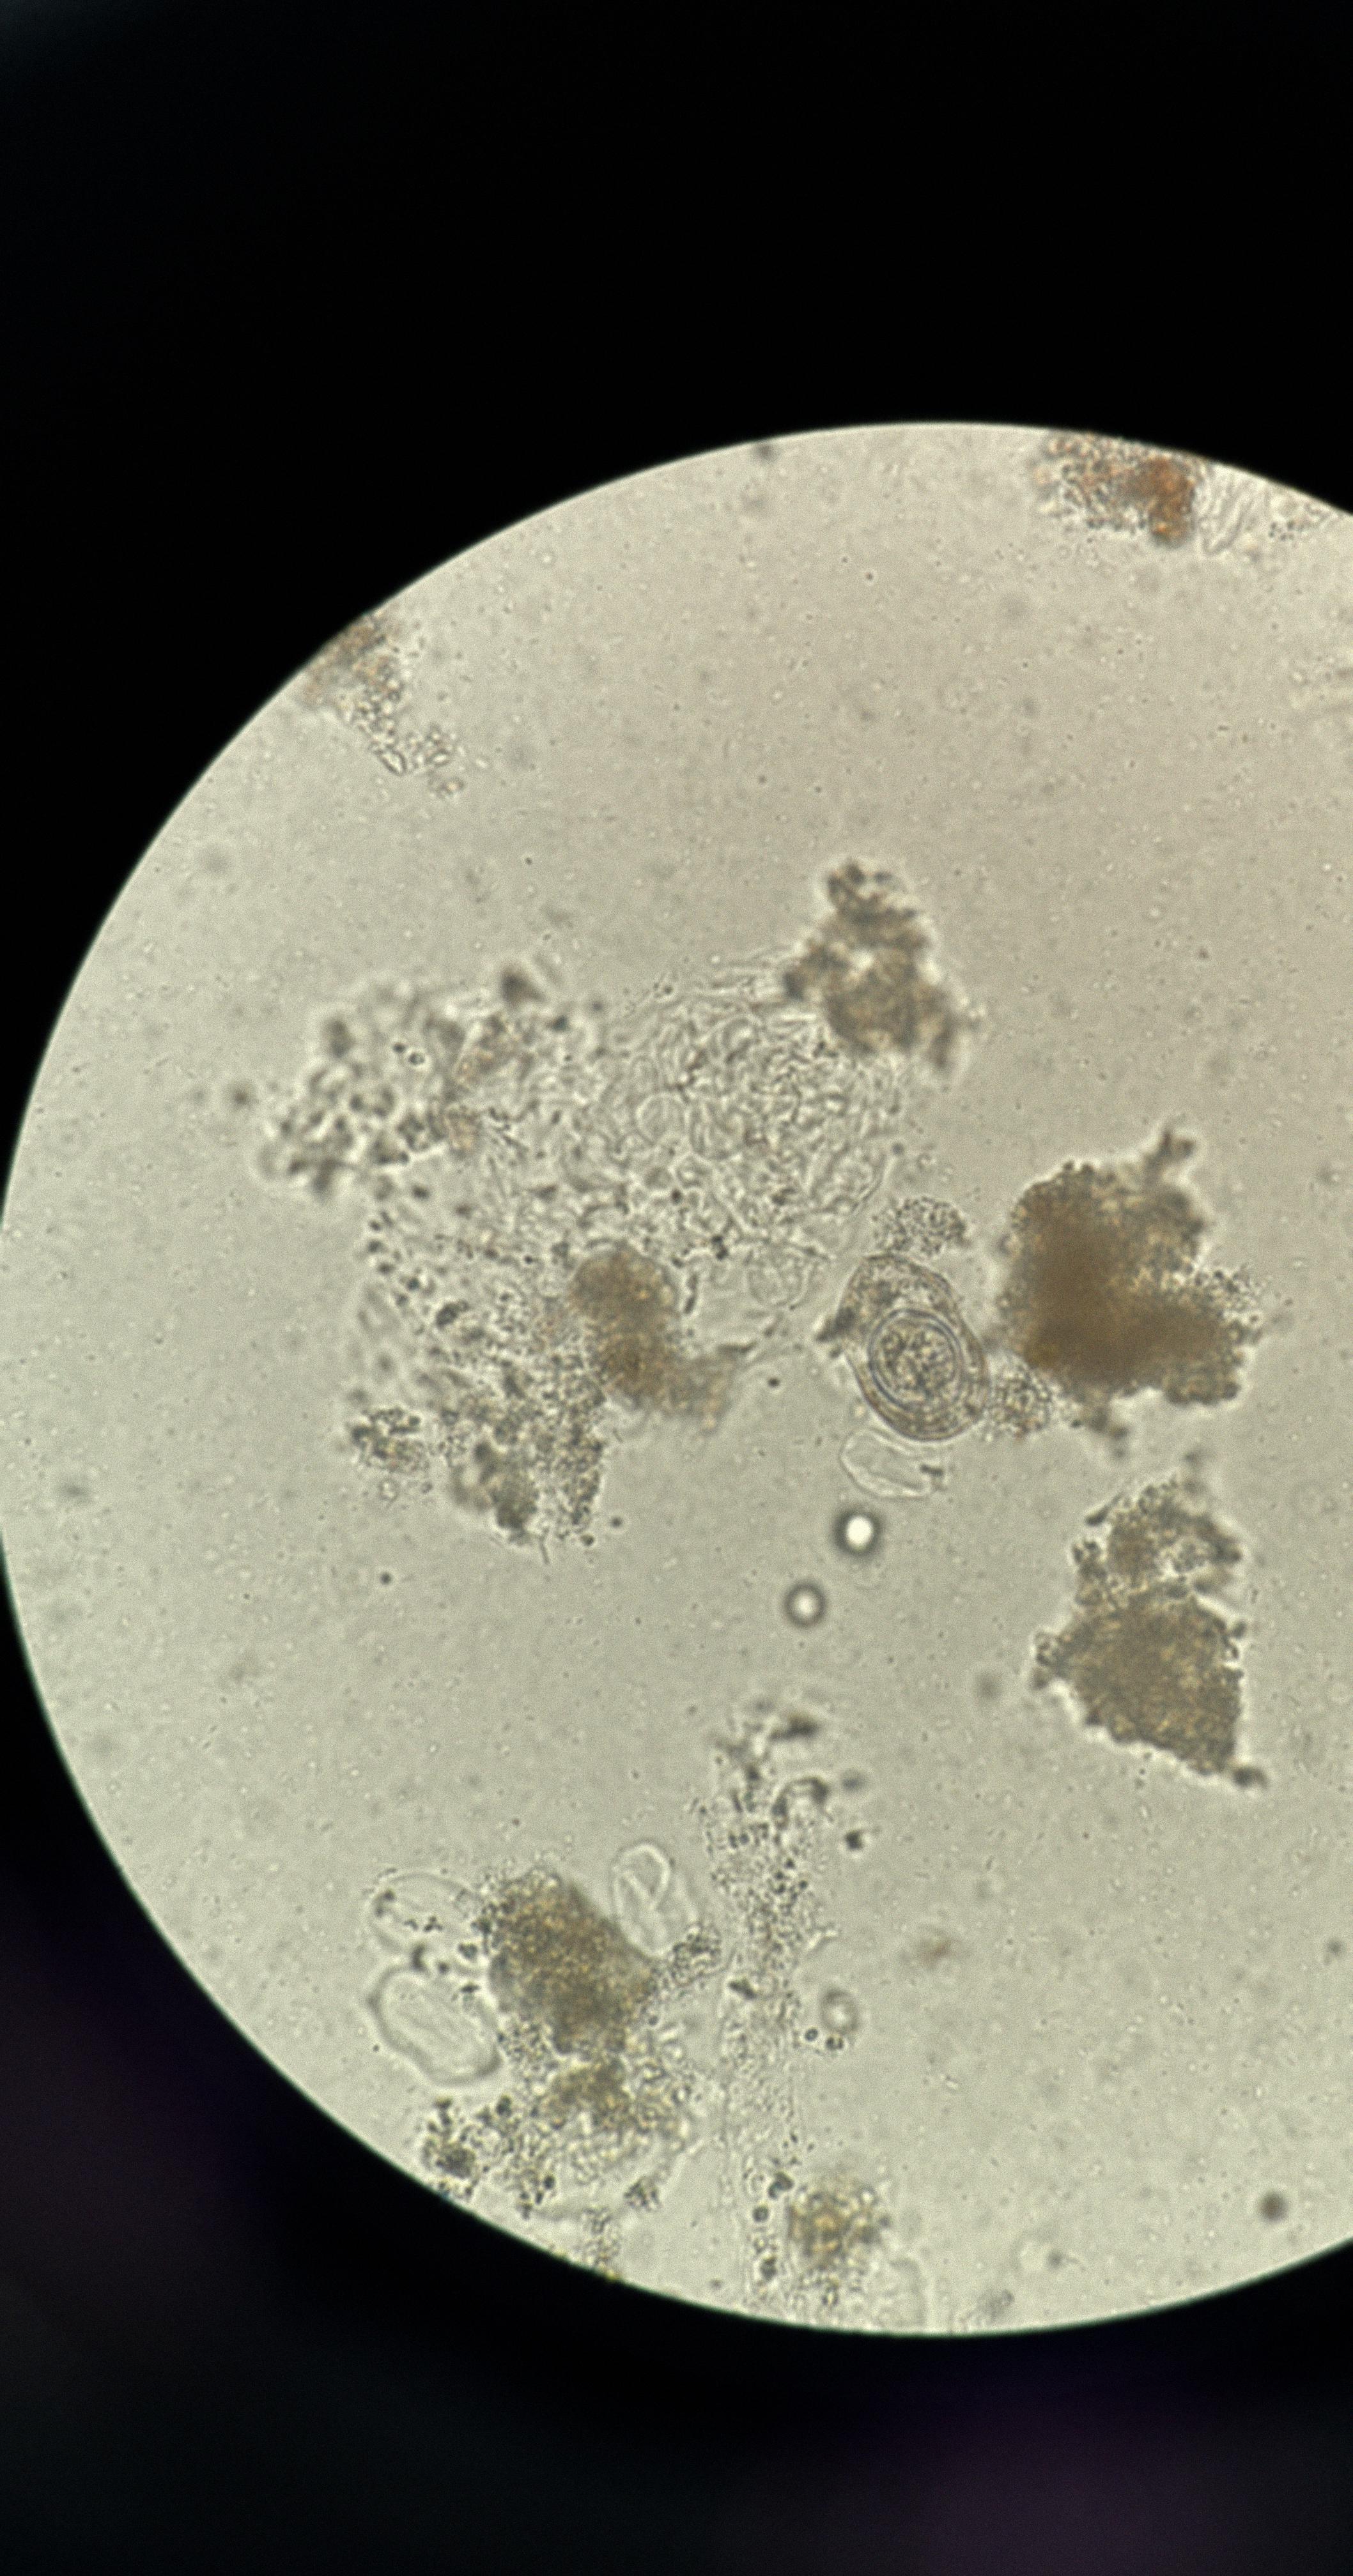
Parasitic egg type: Hymenolepis nana